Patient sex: F
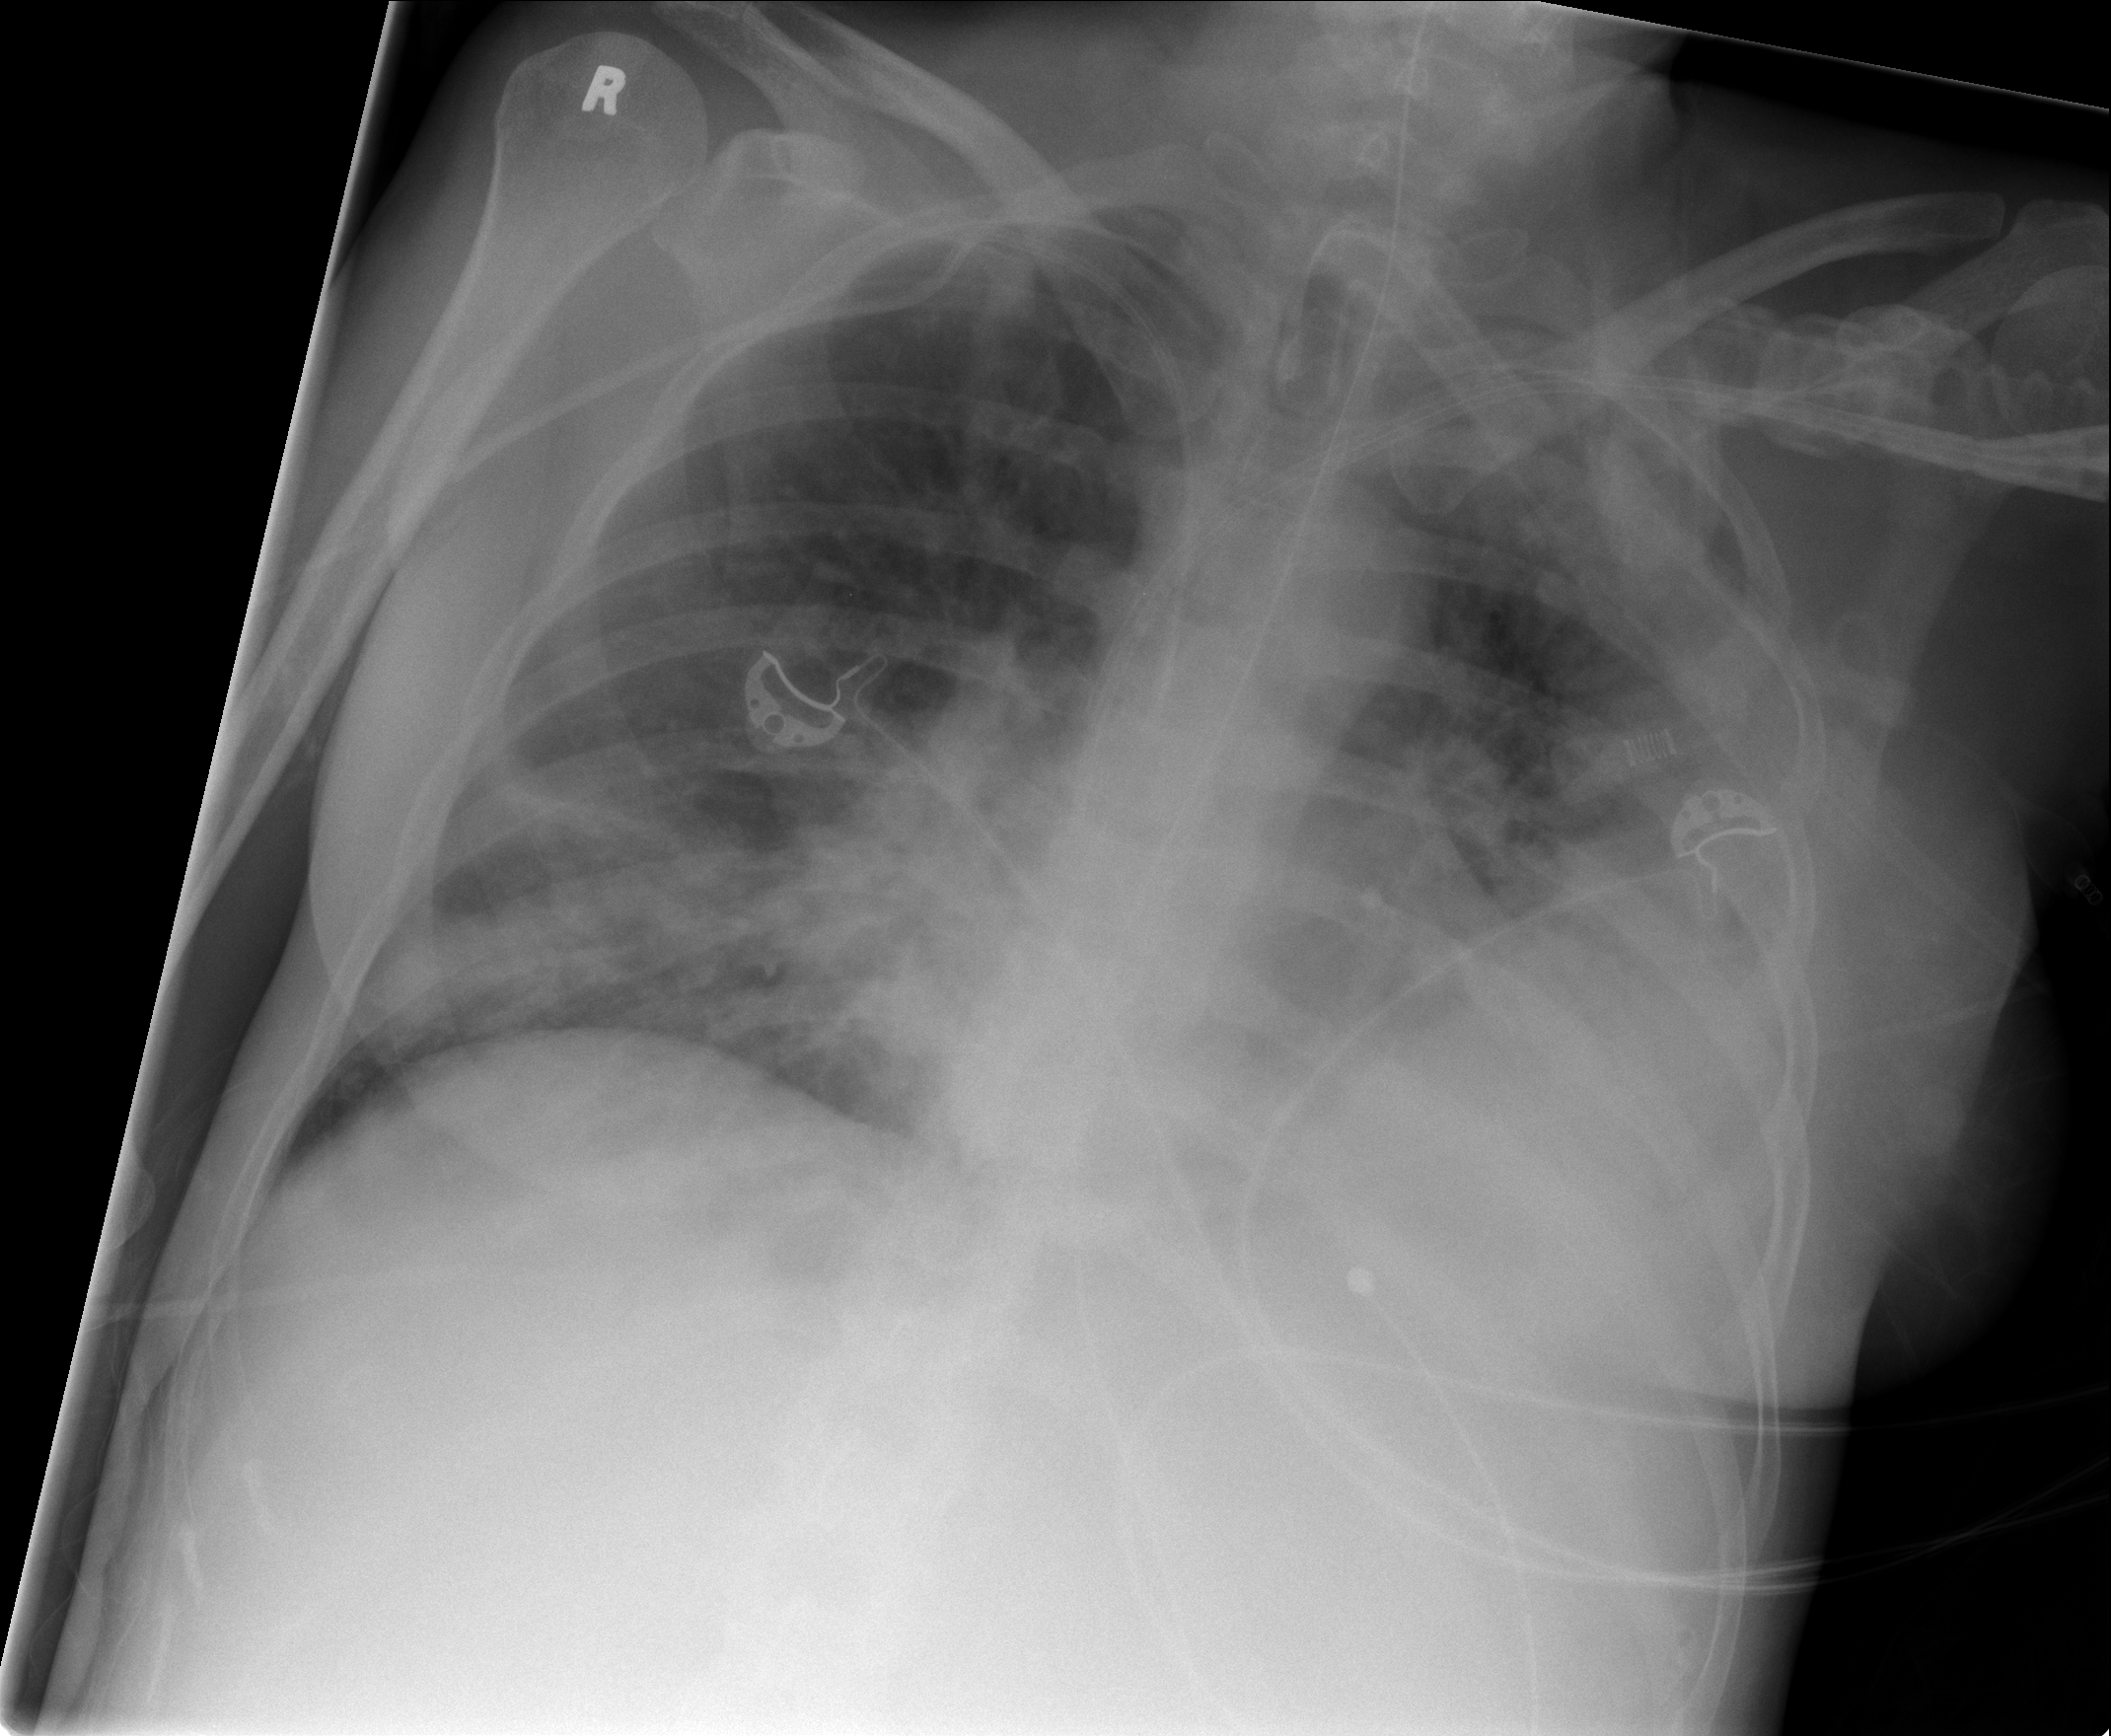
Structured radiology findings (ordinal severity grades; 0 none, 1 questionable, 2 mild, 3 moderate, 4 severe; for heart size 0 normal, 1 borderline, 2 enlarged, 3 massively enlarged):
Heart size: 0
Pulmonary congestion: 2
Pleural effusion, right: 0
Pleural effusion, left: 3
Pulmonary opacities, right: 2
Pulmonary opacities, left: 2
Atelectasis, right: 2
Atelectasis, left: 3